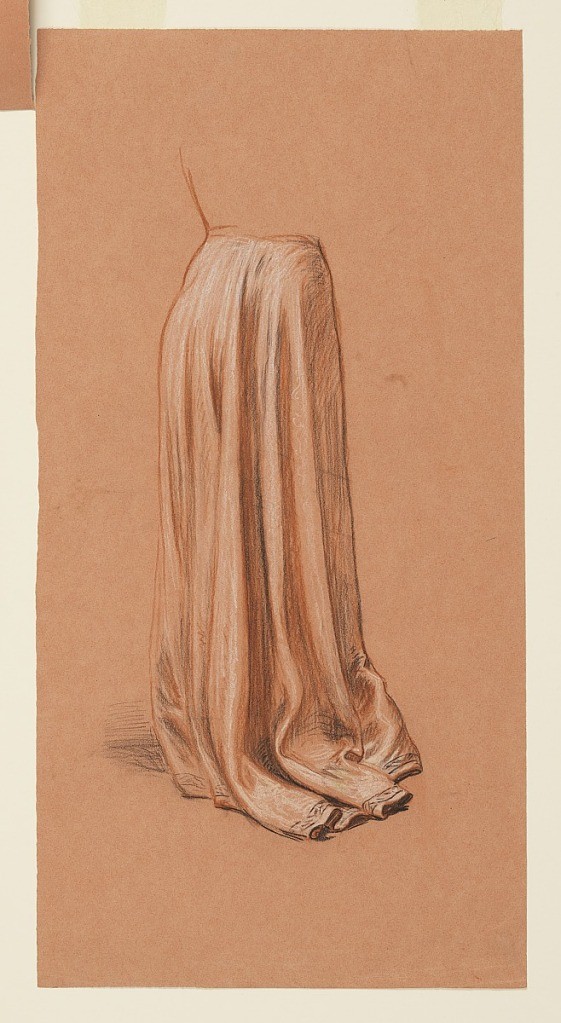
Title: Study for "Wedding Procession"
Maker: Elihu Vedder, American, 1836 – 1923
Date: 1872–1875
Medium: Pastel crayon on paper
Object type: Drawing
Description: Study of the drapery.